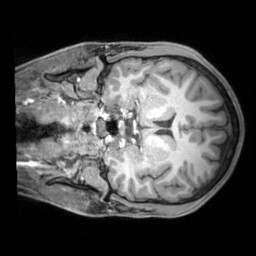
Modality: T1w
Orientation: coronal
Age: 25
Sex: male
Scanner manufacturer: siemens
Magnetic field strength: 3 T
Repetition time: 1.97 s
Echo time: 0.00206 s